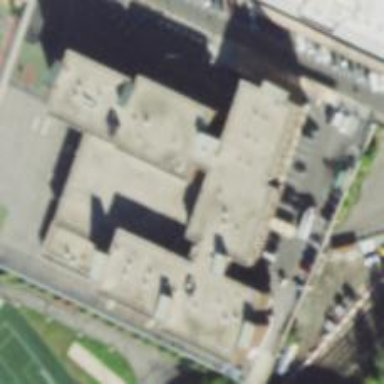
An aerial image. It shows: Schoolyard with asphalt surface.